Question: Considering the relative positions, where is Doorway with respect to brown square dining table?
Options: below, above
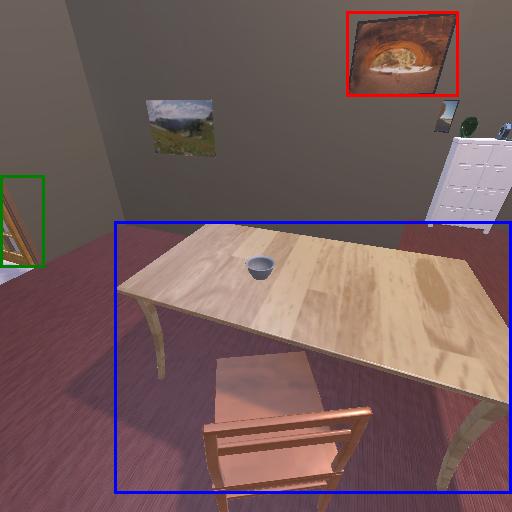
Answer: below